Aerial crown-view tile of a tropical tree (Barro Colorado Island, Panama), acquired 20250217:
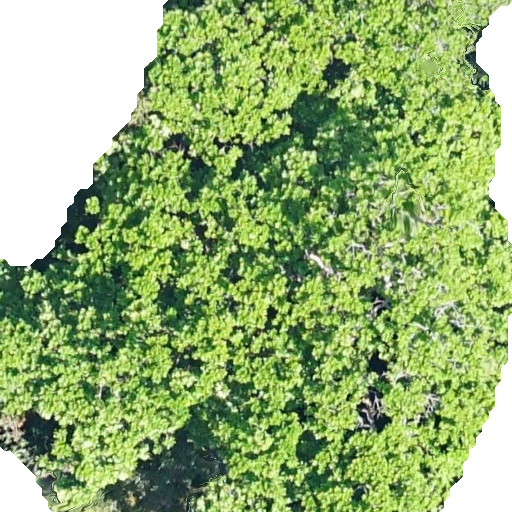
Species: Anacardium excelsum
GBIF accepted scientific name: Anacardium excelsum
Crown area: 443.509 m²